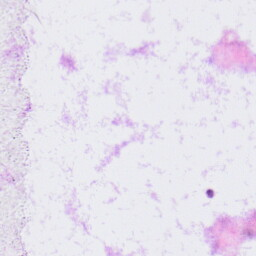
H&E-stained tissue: LymphNode